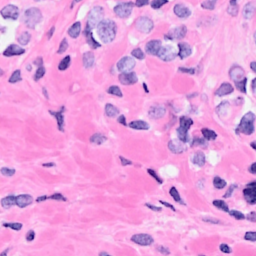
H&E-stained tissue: Breast